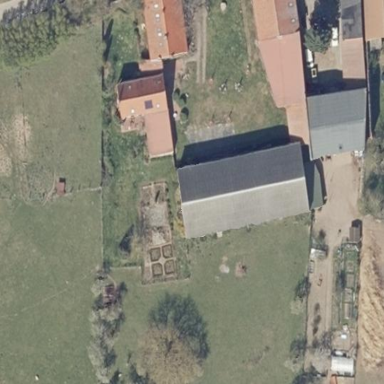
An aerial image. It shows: Building with gabled roof.